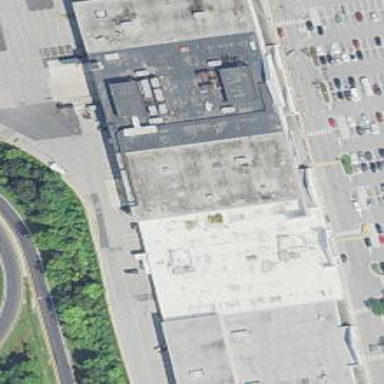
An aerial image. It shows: Retail building.